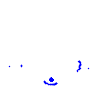
Particle: electron